Field crop: tomato
Growth stage: 1
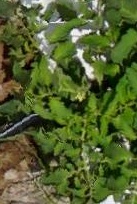
Species: tomato